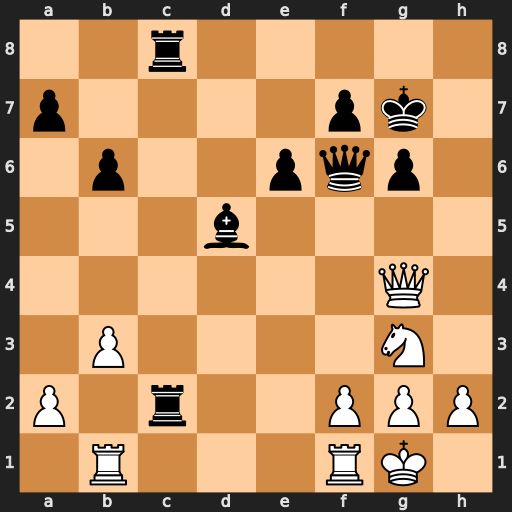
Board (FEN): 2r5/p4pk1/1p2pqp1/3b4/6Q1/1P4N1/P1r2PPP/1R3RK1
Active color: w
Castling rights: -
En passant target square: -
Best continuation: Nh5+ Kf8 Nxf6